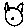
Label: cat